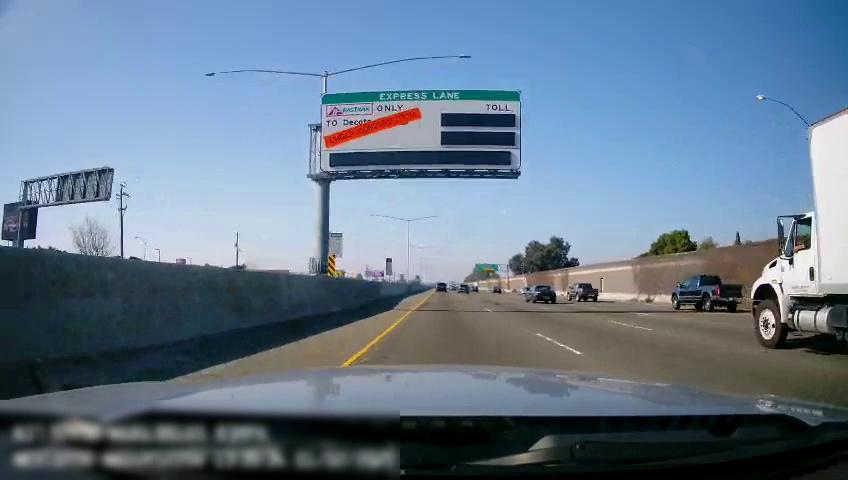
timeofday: Day
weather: Sunny
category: Drivable Space
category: Vehicles | SUV
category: Vehicles | Truck
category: Vehicles | Car
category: Vehicles | Car
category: Vehicles | Truck
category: Vehicles | Truck
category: Vehicles | SUV
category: Lanes | Current Lane
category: Lanes | Current Lane
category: Lanes | Alternate Lane
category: Lanes | Alternate Lane
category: Traffic | Signs
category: Traffic | Signs
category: Traffic | Signs
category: Traffic | Signs